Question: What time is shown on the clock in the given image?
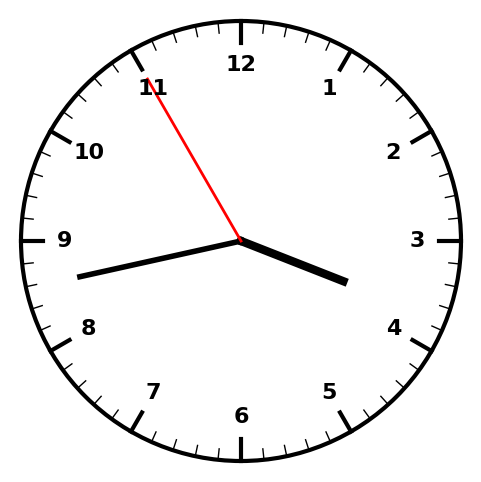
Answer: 03:42:55